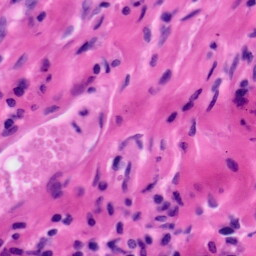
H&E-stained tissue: Tonsil